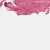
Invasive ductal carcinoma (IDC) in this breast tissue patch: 0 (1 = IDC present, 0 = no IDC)